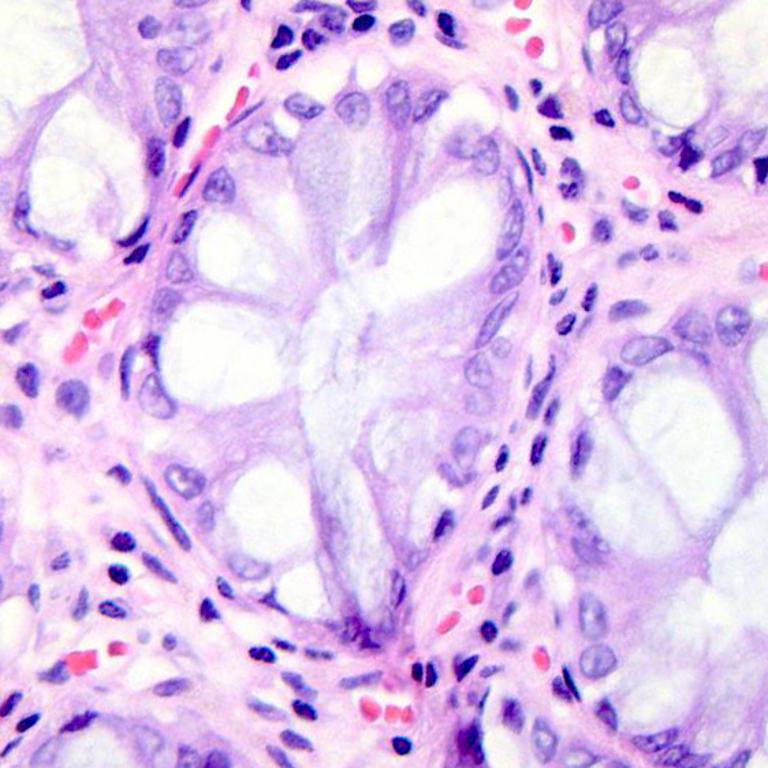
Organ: colon
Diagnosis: benign